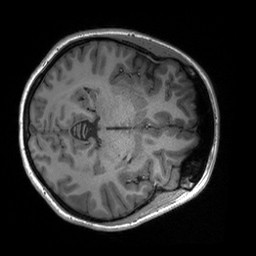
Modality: T1w
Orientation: axial
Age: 29
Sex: female
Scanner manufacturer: siemens
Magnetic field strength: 3 T
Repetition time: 2.3 s
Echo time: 0.00227 s